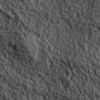
Label: not_dusty